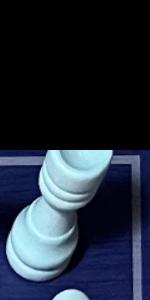
Label: Rook_White